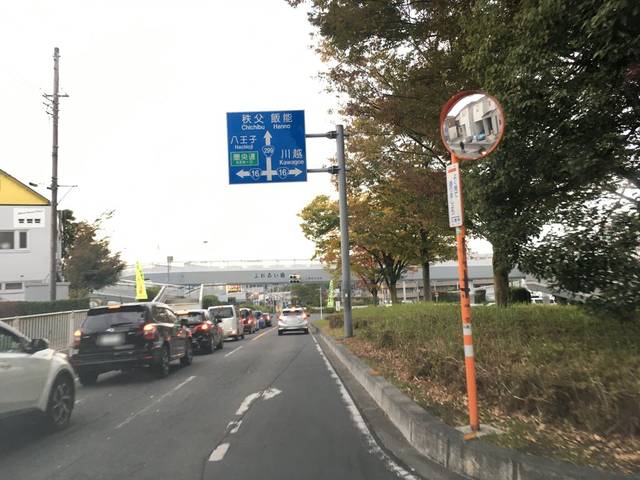
Region: Japan
Coordinates: 35.823, 139.38